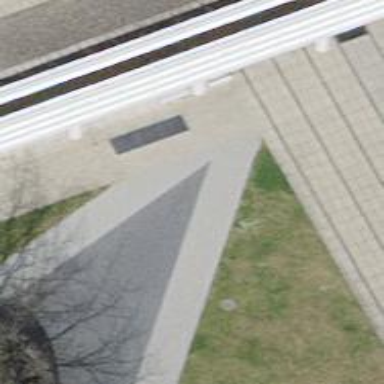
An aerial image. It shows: Footway made of paving stones.